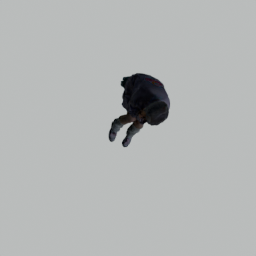
Label: people